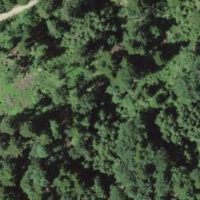
EUNIS habitat code: 41
Species observed at this site:
Campanula glomerata